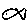
Label: fish